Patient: sex M, age 70
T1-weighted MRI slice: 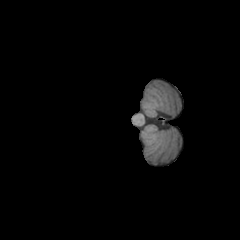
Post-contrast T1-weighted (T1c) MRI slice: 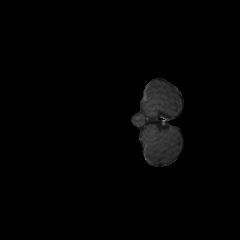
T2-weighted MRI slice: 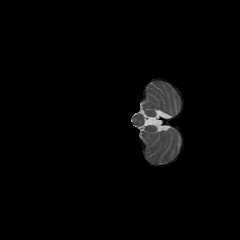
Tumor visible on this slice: no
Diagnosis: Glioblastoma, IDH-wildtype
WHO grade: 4